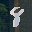
Label: 8